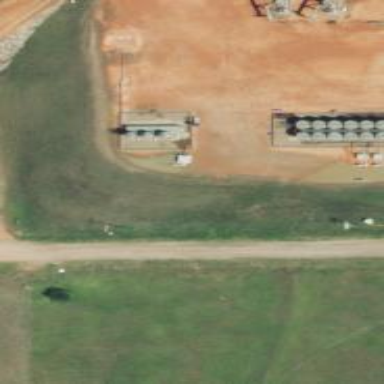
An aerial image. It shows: Storage tank with man-made structure.